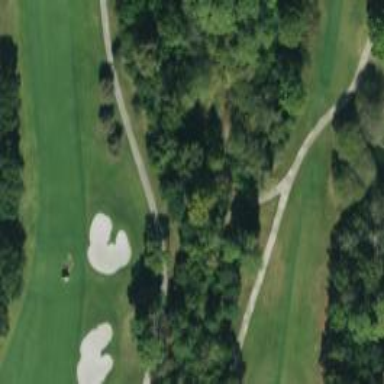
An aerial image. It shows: Service road used as golf cart path.